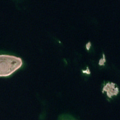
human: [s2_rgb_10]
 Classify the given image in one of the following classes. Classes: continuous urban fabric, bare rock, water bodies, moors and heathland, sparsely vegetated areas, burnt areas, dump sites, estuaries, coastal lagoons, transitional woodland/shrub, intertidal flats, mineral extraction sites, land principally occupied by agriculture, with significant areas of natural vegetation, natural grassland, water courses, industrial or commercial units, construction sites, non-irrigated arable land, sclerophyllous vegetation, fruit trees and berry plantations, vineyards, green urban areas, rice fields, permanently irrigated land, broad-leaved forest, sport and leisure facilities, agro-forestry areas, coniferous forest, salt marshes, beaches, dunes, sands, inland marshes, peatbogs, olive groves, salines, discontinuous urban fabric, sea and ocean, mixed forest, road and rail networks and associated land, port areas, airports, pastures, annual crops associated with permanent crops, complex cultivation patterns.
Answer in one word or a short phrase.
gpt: sea and ocean